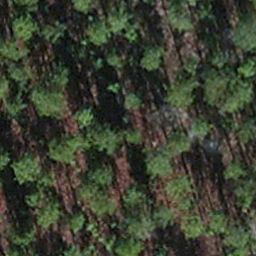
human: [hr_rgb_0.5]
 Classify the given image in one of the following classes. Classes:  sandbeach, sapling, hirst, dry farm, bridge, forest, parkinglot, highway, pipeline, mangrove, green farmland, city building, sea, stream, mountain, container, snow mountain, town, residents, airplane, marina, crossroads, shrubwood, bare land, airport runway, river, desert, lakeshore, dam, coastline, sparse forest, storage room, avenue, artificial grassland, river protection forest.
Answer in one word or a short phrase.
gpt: sapling